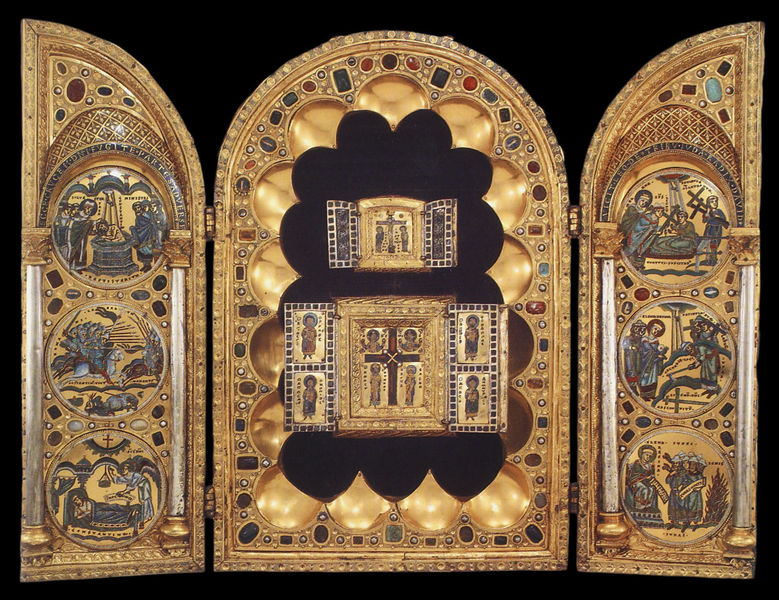
Titel: Triptychon von Stavelot Abbey
Institution: New York, Pierpont Morgan Library
Schlagwörter: blau, flügel, gott, schatten, licht, schwarz, säule, säulen, tür, türkis, rot, taube, kirche, gold, edelsteine, brunnen, oval, engel, bilder, bogen, türen, ornamente, bett, metall, foto, fotografie, bögen, kreuz, altar, kasten, heiligenschein, kreuze, rosette, mittelalter, edelstein, kassetten, heilige, taufe, urne, rubin, verkündigung, medaillons, säulem, flügelaltar, smaragd, emaille, evangelien, sakrament, kreze